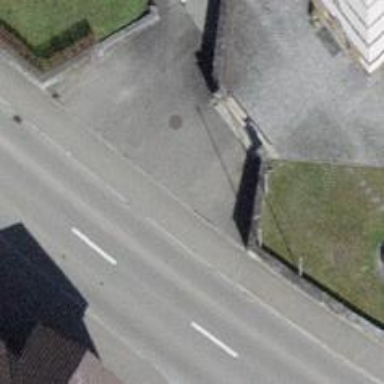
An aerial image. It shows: Road with steps.